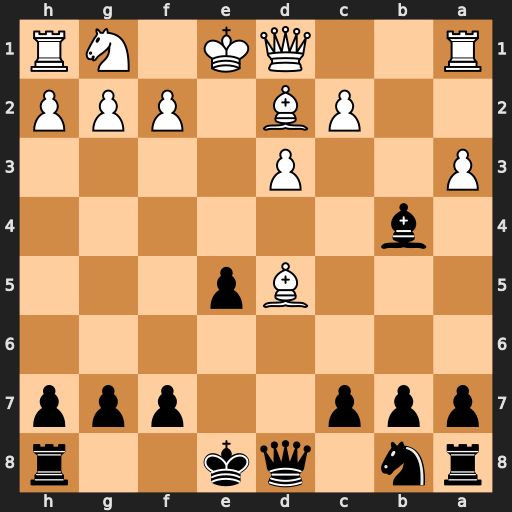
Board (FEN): rn1qk2r/ppp2ppp/8/3Bp3/1b6/P2P4/2PB1PPP/R2QK1NR
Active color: b
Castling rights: KQkq
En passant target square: -
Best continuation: Bxd2+ Qxd2 Qxd5